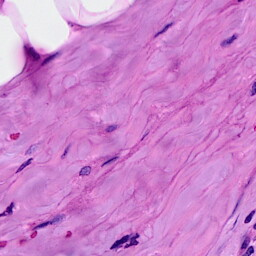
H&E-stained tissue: Breast